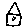
Label: house